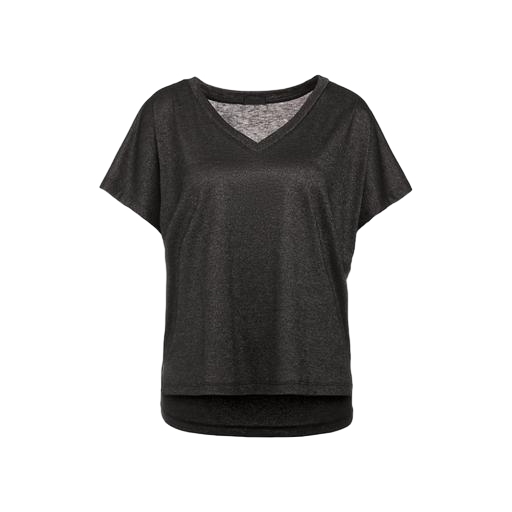
black split v-neck burnout jersey t-shirt, black heathered jersey v-neck tee, black v-neck t-shirt only macy, white background